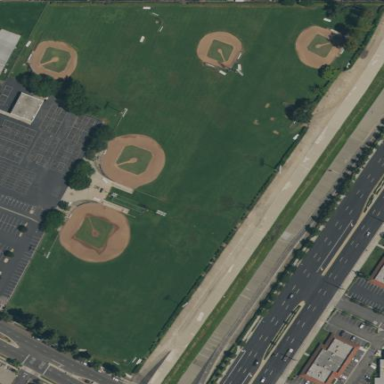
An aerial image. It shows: Pitch designed for baseball and soccer games.